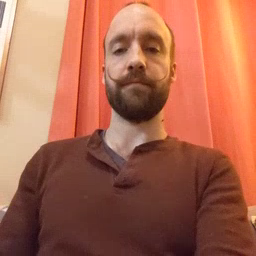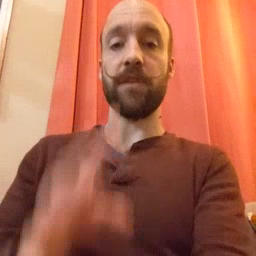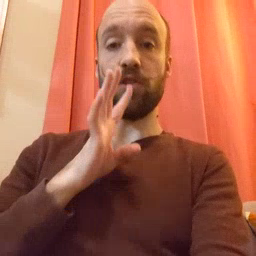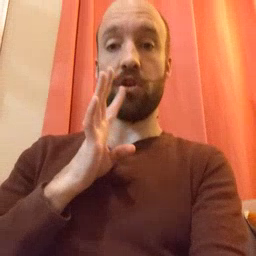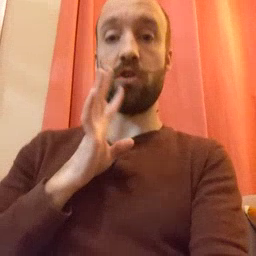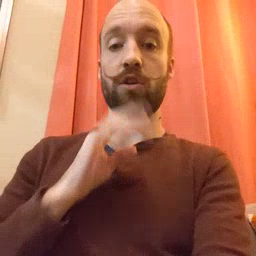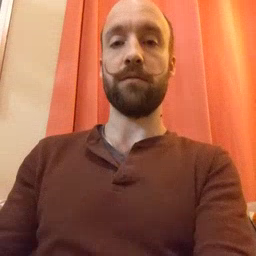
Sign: talk